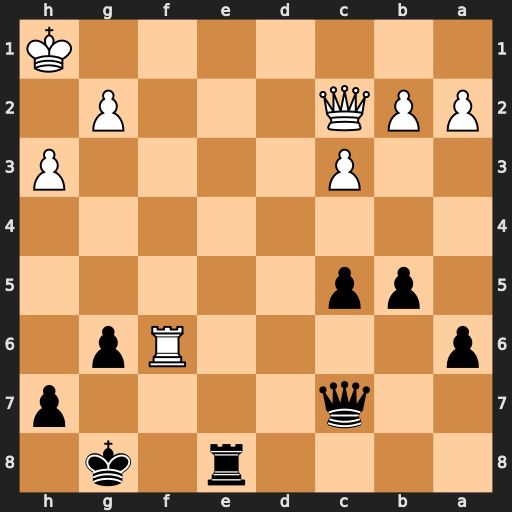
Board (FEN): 4r1k1/2q4p/p4Rp1/1pp5/8/2P4P/PPQ3P1/7K
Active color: b
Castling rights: -
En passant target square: -
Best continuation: Re1+ Rf1 Rxf1#